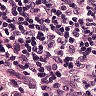
Metastatic tissue present: no